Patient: sex M, age 70
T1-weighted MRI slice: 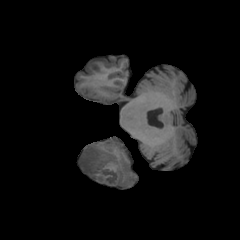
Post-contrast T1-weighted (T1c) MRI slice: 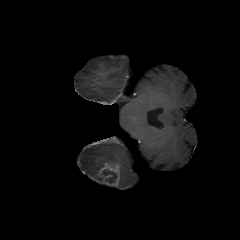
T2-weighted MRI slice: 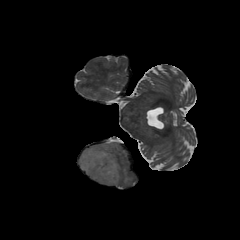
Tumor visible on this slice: yes
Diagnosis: Glioblastoma, IDH-wildtype
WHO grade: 4